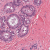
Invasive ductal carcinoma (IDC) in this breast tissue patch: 0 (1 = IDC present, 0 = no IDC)